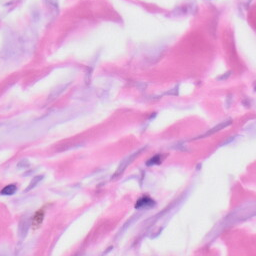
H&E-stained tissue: Skin